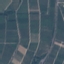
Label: PermanentCrop